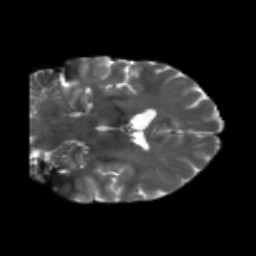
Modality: T2w
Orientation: coronal
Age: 42
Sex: male
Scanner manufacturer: siemens
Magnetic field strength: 3 T
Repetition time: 5.25 s
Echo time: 0.08 s